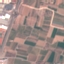
Label: PermanentCrop